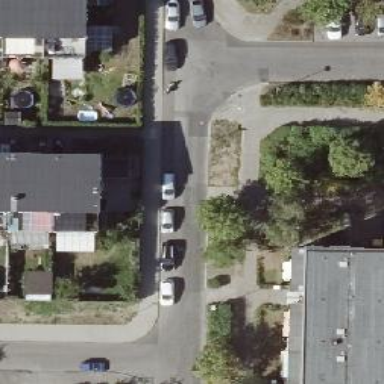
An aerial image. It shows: Residential road with asphalt surface. There are separate sidewalks on both sides of the road.